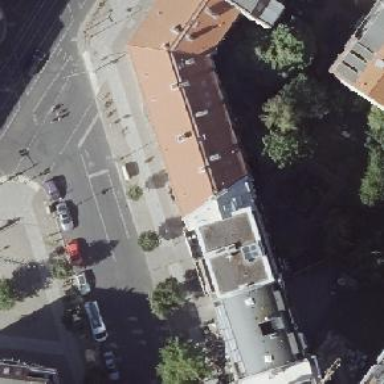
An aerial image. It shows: Parking entrance.